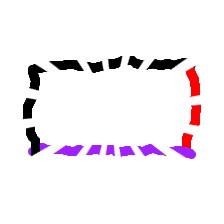
Shape: rectangle